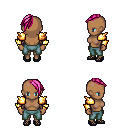
a pixel art fantasy rpg character, female body template, human, dark skin, gold arm armor, teal pants, pink long mohawk hairstyle, ghillies, four views (front, back, left, right), 2x2 character sprite sheet, small pixel art, hard edges, no anti-aliasing